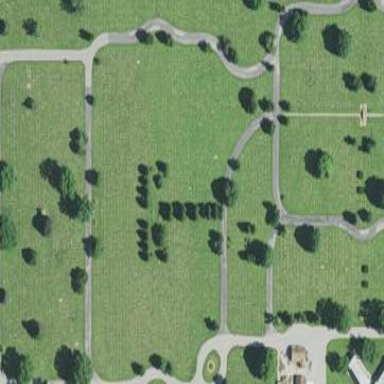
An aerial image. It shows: Cemetery.